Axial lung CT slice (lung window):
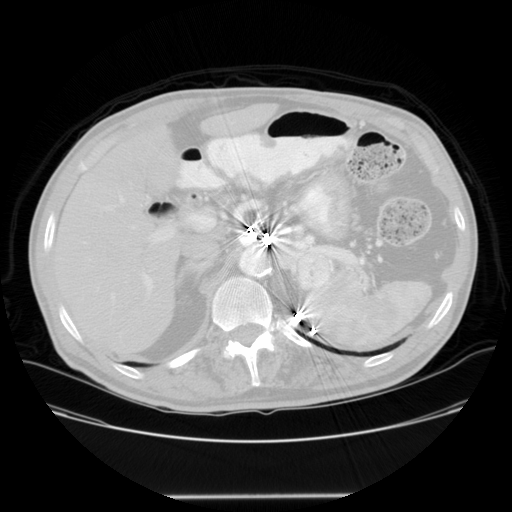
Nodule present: no